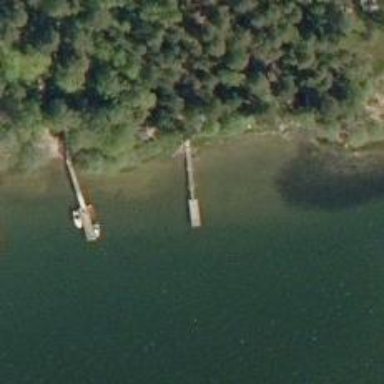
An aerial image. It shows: Man-made pier.